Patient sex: F
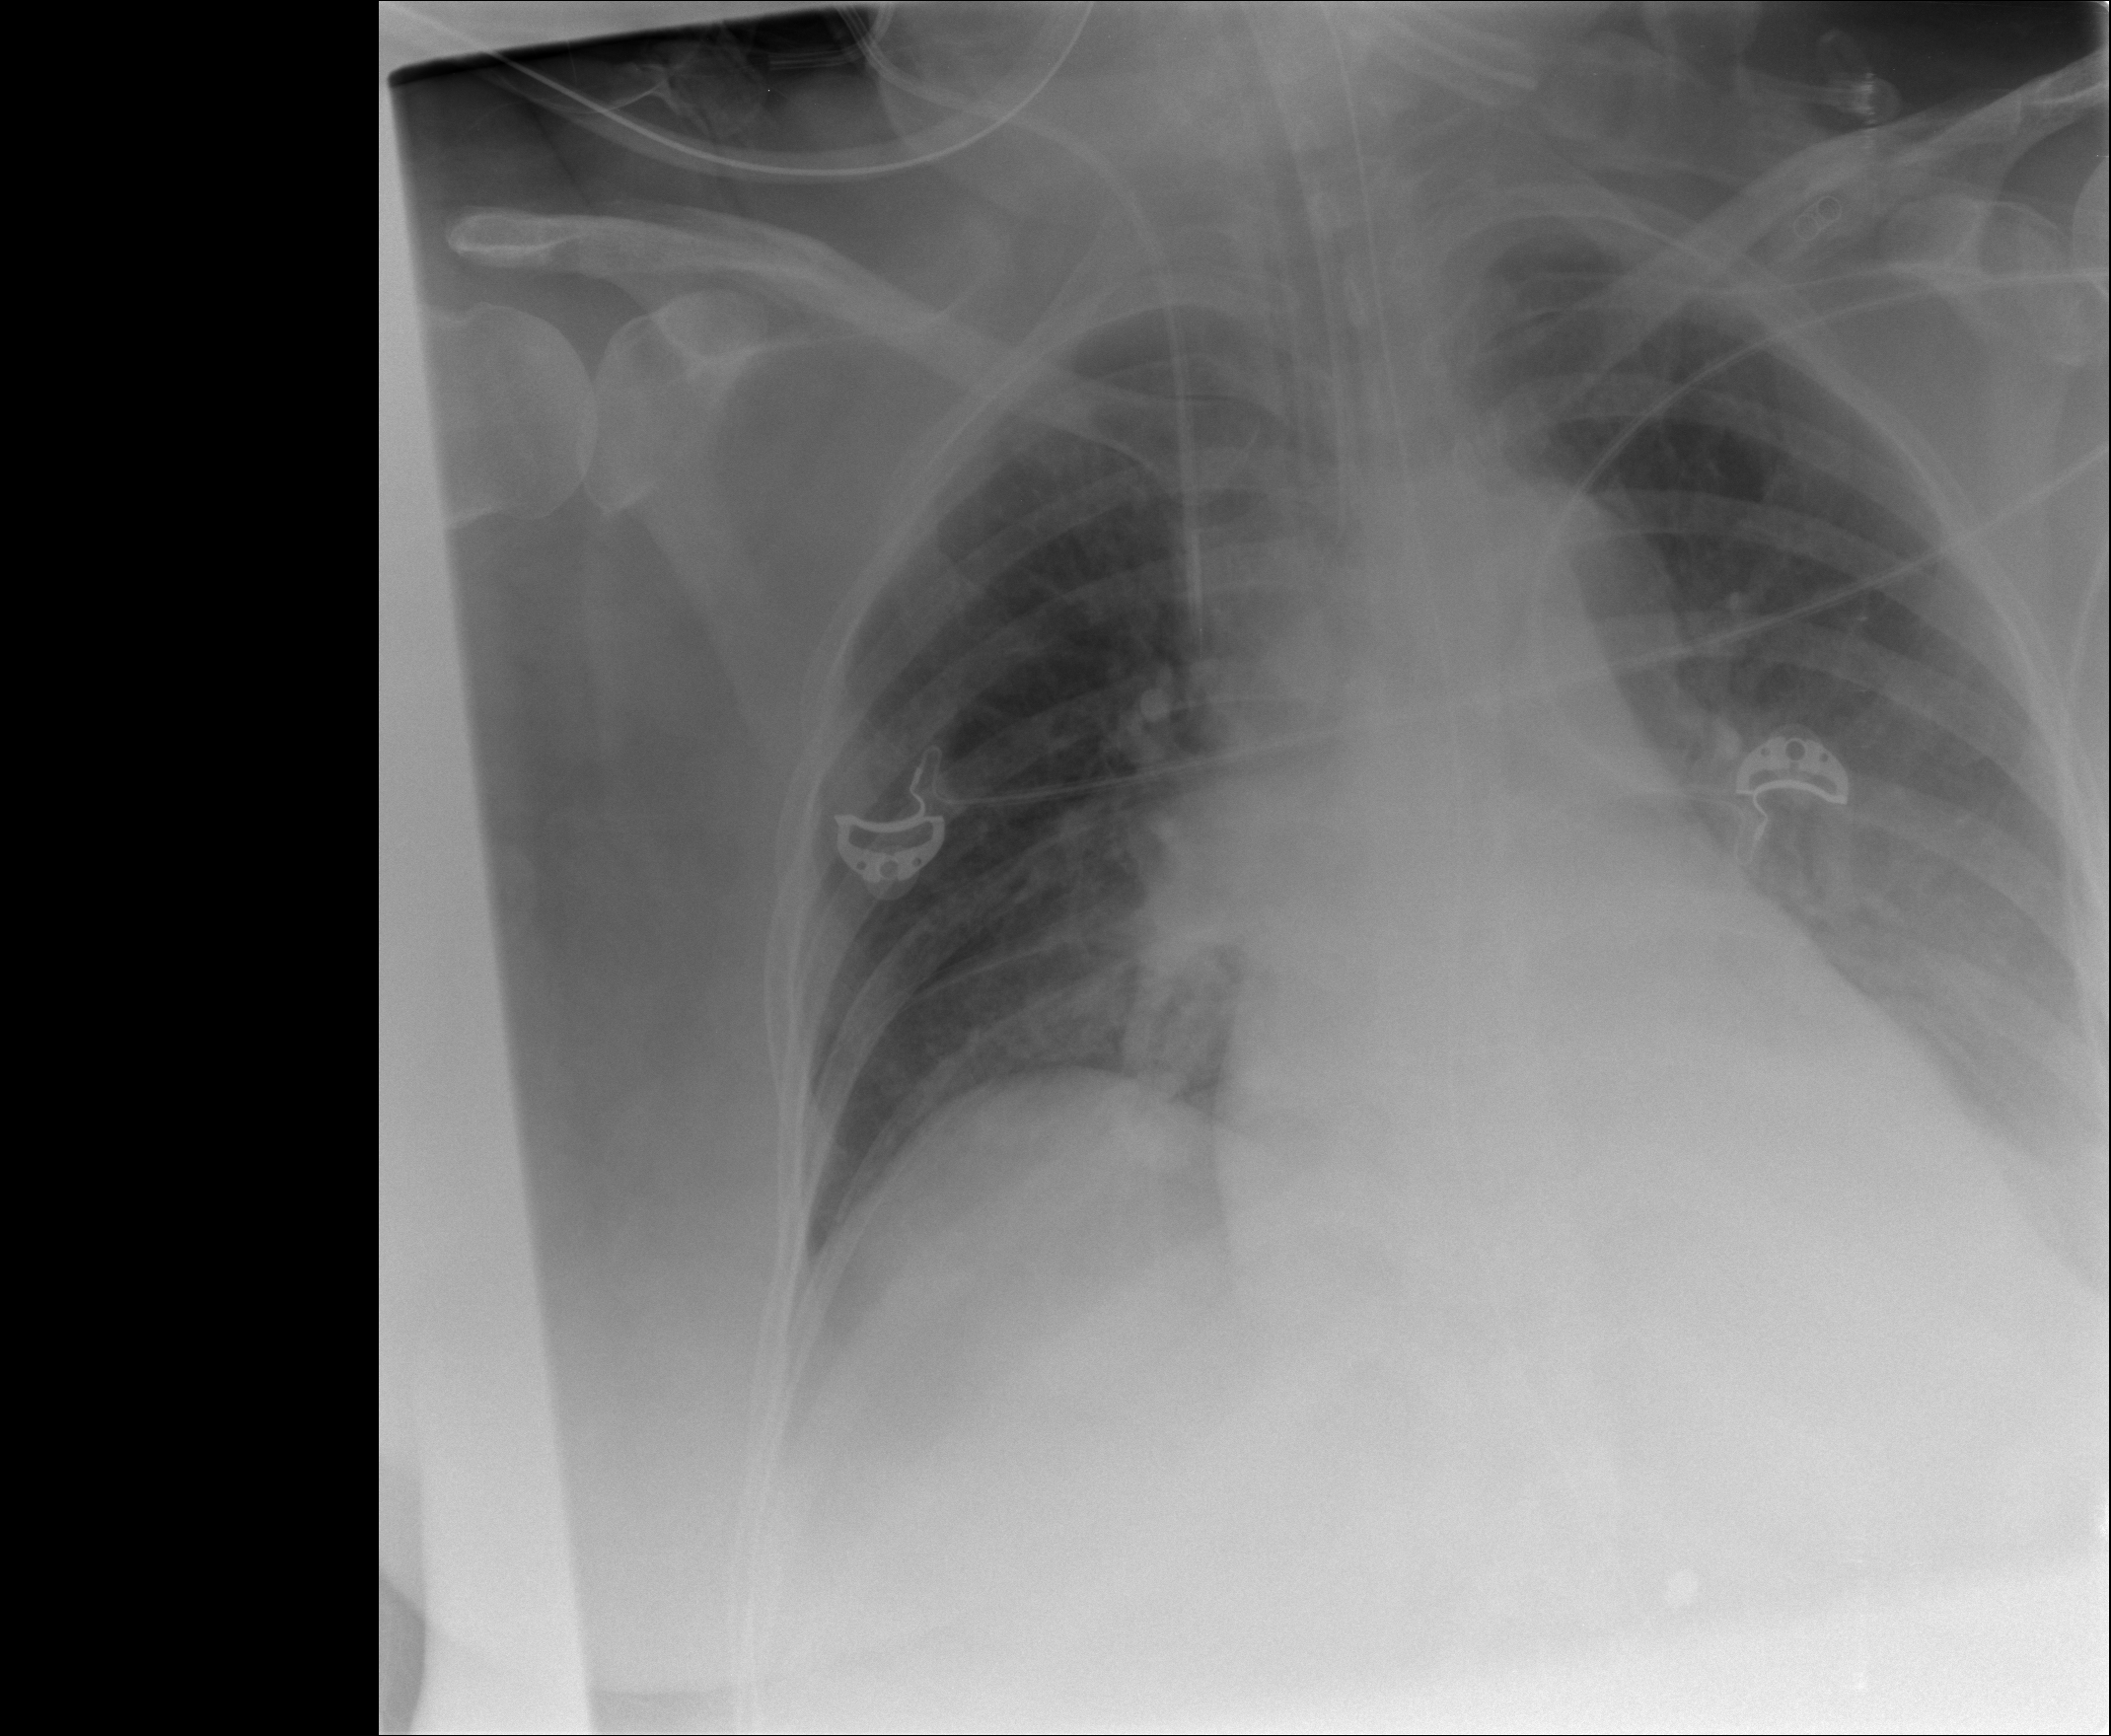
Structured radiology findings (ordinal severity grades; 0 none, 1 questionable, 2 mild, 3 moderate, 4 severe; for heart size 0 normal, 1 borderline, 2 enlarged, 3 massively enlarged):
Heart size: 2
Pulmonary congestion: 2
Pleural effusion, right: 0
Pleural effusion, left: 2
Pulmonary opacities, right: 2
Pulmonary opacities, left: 0
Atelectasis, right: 2
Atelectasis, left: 2